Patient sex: M
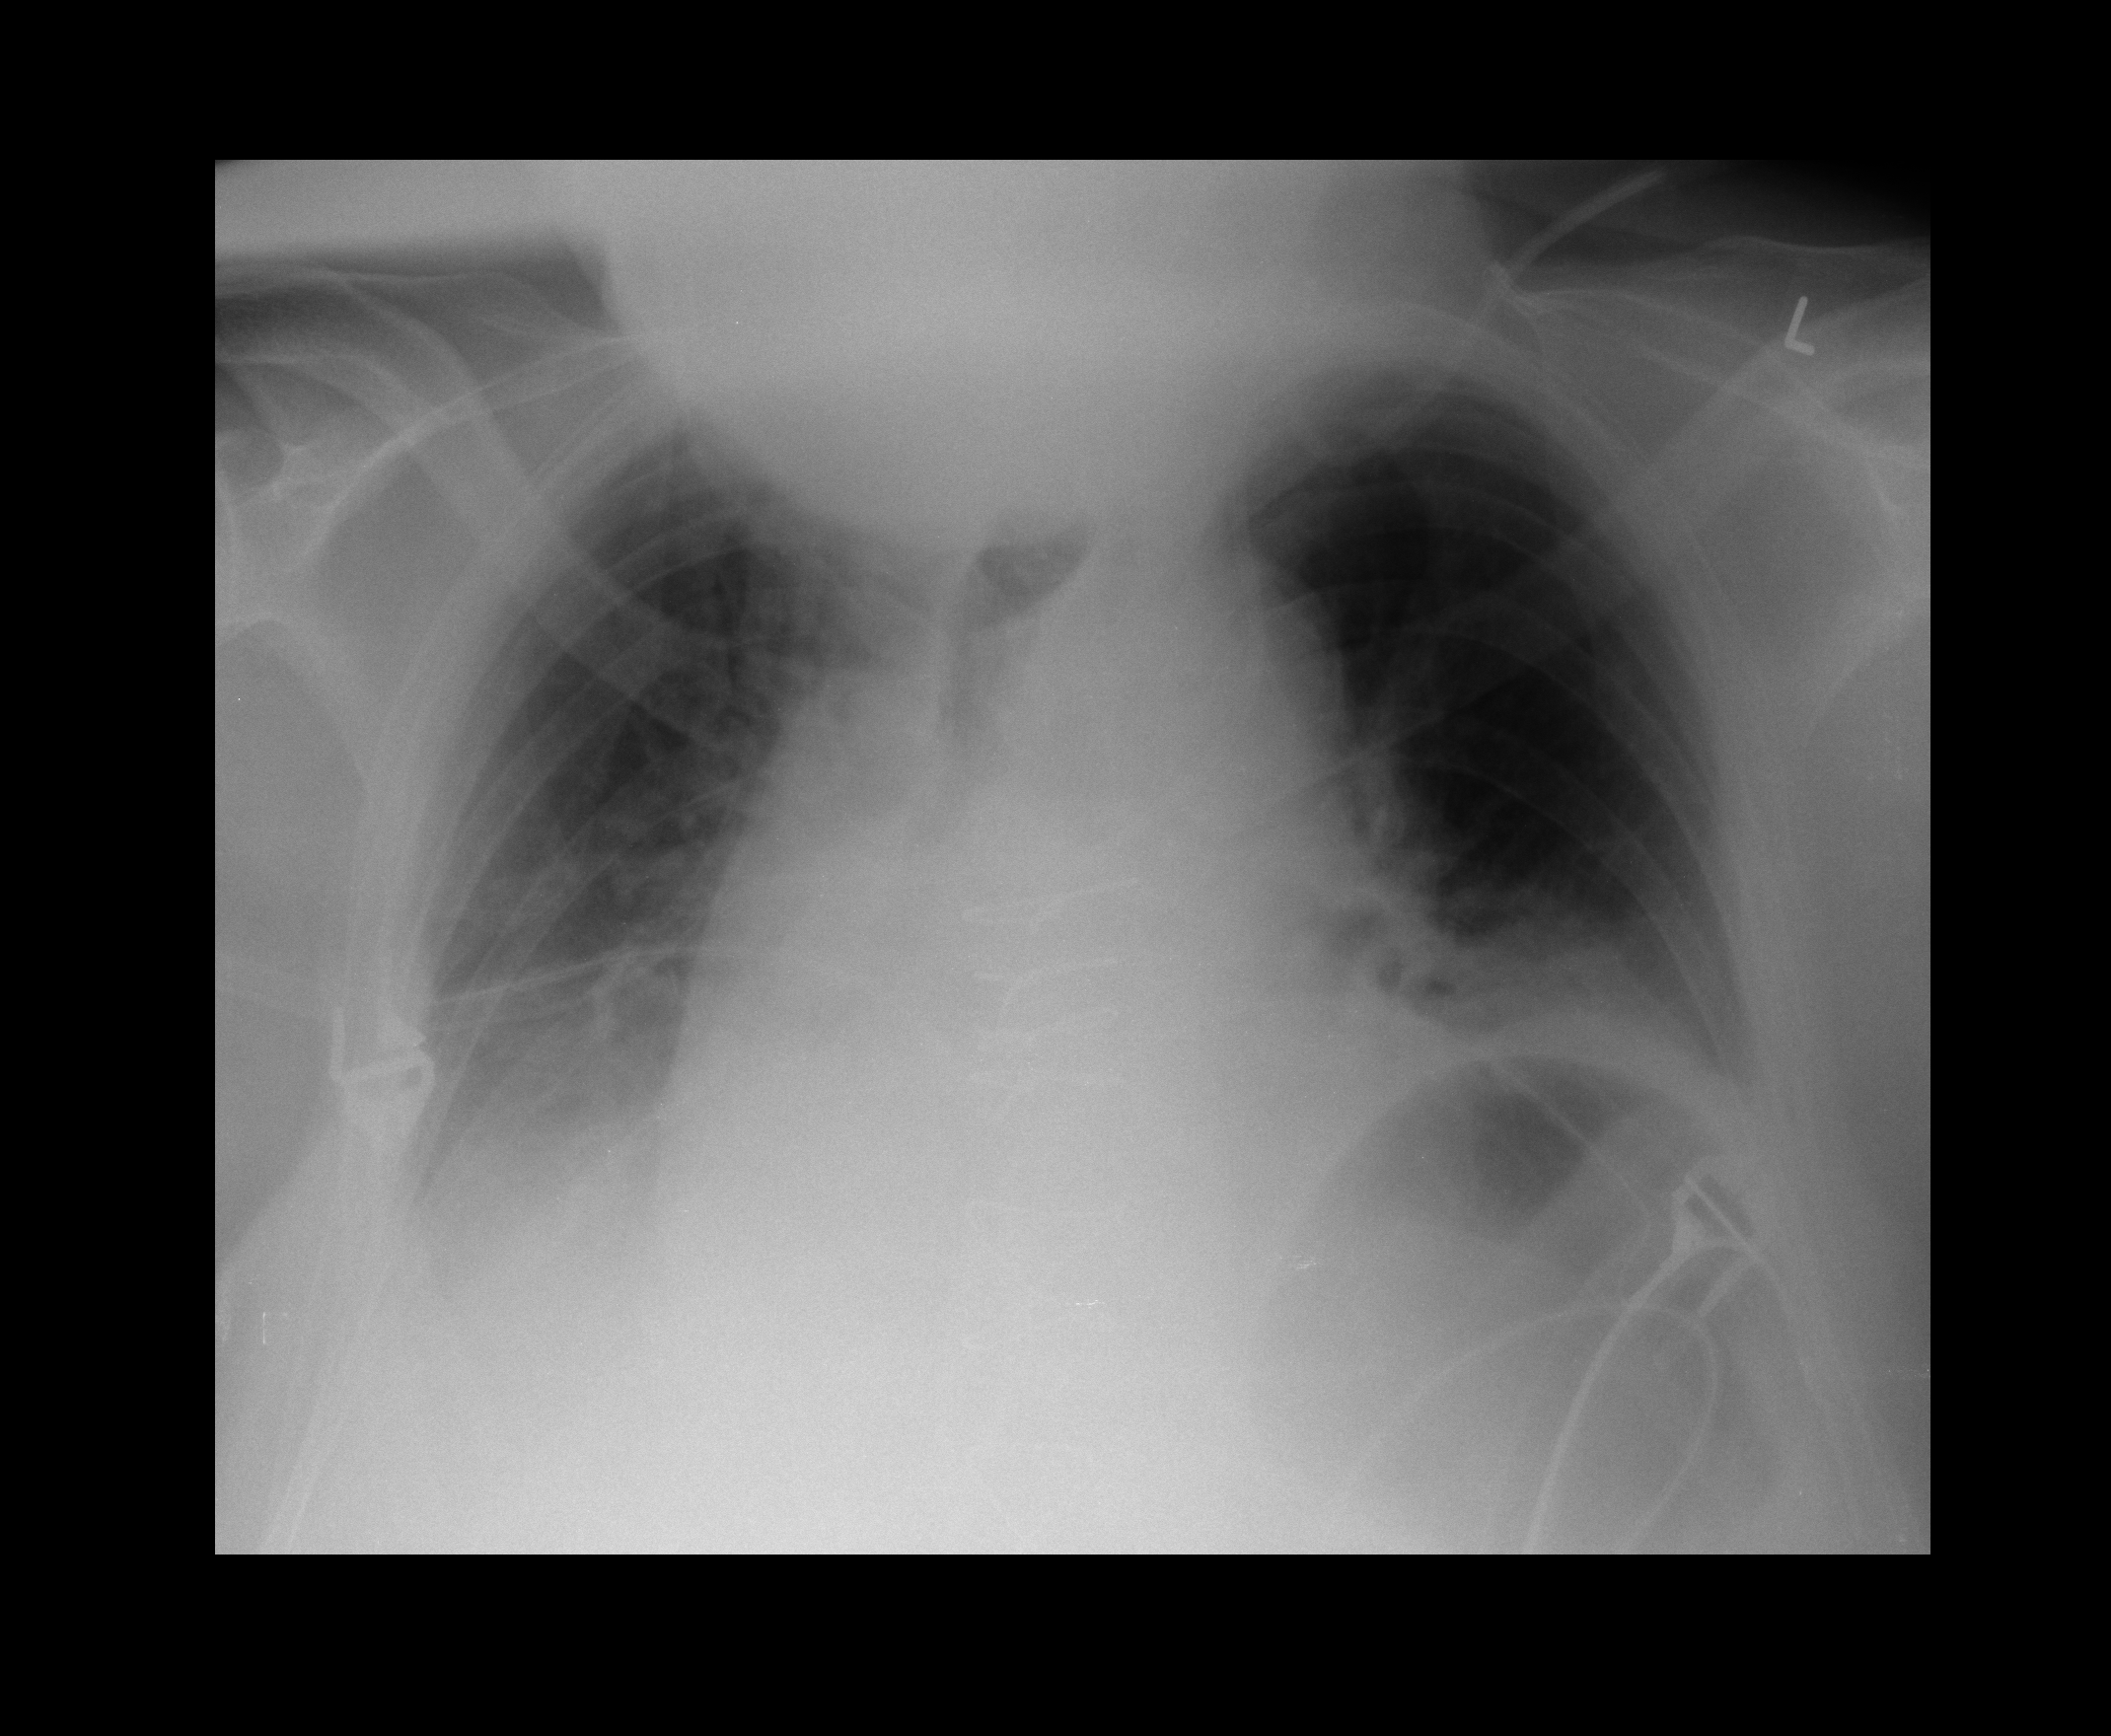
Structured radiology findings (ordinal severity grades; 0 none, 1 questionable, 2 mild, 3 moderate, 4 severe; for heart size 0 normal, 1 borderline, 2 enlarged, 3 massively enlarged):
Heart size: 2
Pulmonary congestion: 2
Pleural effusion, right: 2
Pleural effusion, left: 2
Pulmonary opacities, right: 1
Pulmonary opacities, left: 0
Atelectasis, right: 2
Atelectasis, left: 2